Question: Creating a number pattern based on the length of array, the example is small just showing what it would look like if the array had a size of 5,6 or 7. (the actually length of arrays will be around 400,000)
How can I go about getting this numerical pattern. I was thinking it looked a little like Pascal's Triangle but the numbers are off.
I'm using which is like Matlab
---
example: If an array has the length of 5 the series would be
'''
a1=[1 1 1;1 2 2;1 2 3;1 2 2;1 1 1]
a2=[1 1 1;2 2 1;3 2 1;2 2 1;1 1 1]
'''
example: If an array has the length of 6 the series would be
'''
a1=[1 1 1;1 2 2;1 2 3;1 2 3;1 2 2;1 1 1]
a2=[1 1 1;2 2 1;3 2 1;3 2 1;2 2 1;1 1 1]
'''
example: If an array has the length of 7 the series would be
'''
a1=[1 1 1 1;1 2 2 2;1 2 3 3;1 2 3 4;1 2 3 3;1 2 2 2;1 1 1 1]
a2=[1 1 1 1;2 2 2 1;3 3 2 1;4 3 2 1;3 3 2 1;2 2 2 1;1 1 1 1]
'''
See image below:

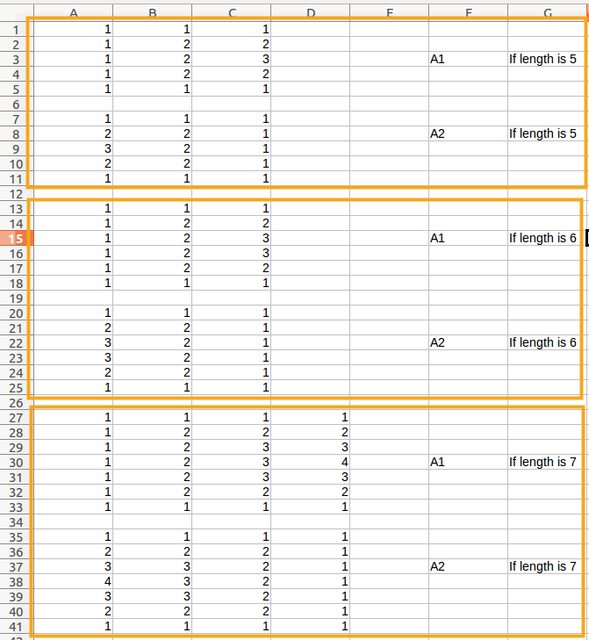
Answer: This should be quite fast:
'''
n = 9;
a1 = bsxfun(@min, min(1:n,n:-1:1).', 1:ceil(n/2));
a2 = a1(:,end:-1:1);
'''